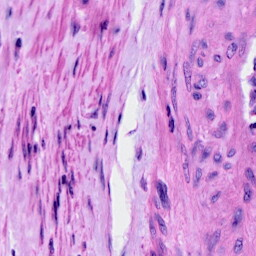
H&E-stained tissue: Cervix